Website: home-depot
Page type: review-order
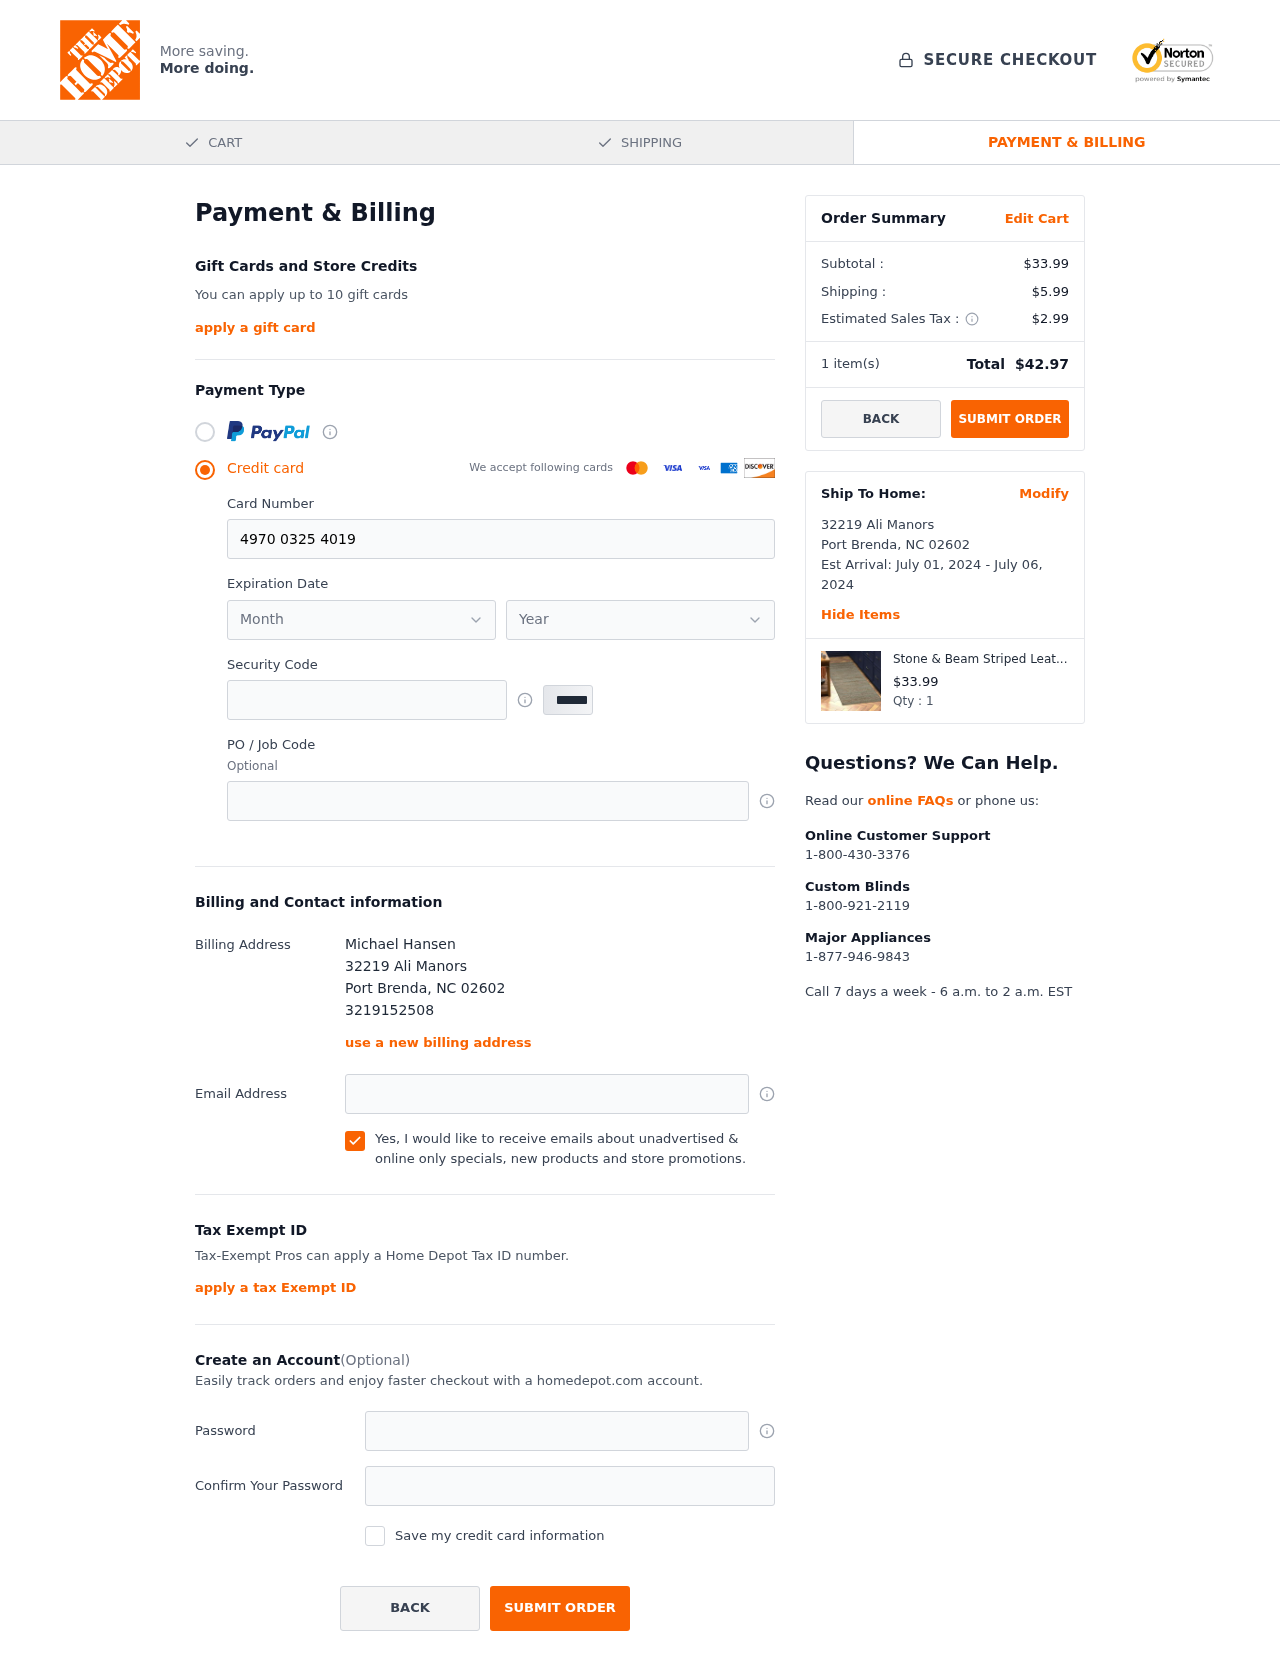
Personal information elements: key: PII_CARD_EXPIRY_MONTH
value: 03
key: PII_CARD_EXPIRY_YEAR
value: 29
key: PII_CITY
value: Port Brenda
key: PII_FULLNAME
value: Michael Hansen
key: PII_PHONE
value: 3219152508
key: PII_POSTCODE
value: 02602
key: PII_STATE_ABBR
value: NC
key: PII_STREET
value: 32219 Ali Manors
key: PII_CARD_NUMBER
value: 4970 0325 4019 3555
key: PII_CARD_CVV
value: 009
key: PII_JOB_CODE
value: JOB-7487
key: PII_EMAIL
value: michael_hansen@yahoo.com
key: PII_STREET2
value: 32219 Ali Manors
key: PII_POSTCODE2
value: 02602
Product elements: key: PRODUCT1_NAME
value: Stone & Beam Striped Leather Rug
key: PRODUCT1_PRICE
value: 33.99
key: PRODUCT1_QUANTITY
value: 1
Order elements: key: ORDER_SUBTOTAL
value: $33.99
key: ORDER_SHIPPING_COST
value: $5.99
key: ORDER_TAX
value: $2.99
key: ORDER_NUM_ITEMS
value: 1
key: ORDER_TOTAL
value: $42.97
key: ORDER_SHIPPING_DATE
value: July 01, 2024
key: ORDER_DELIVERY_DATE
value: July 06, 2024